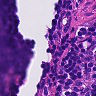
Metastatic tissue present: no